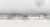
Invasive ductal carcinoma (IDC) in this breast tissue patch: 0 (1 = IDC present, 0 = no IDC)